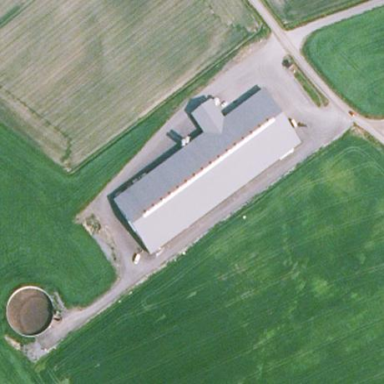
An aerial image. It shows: Farm auxiliary building.